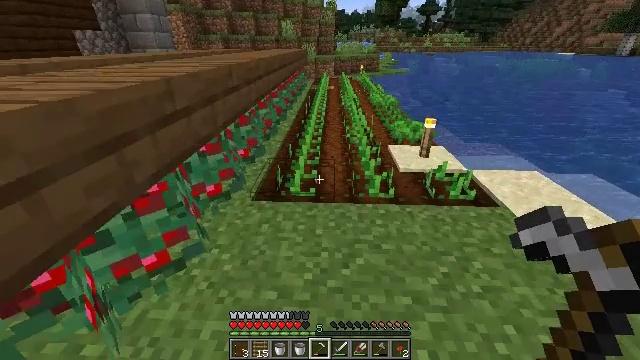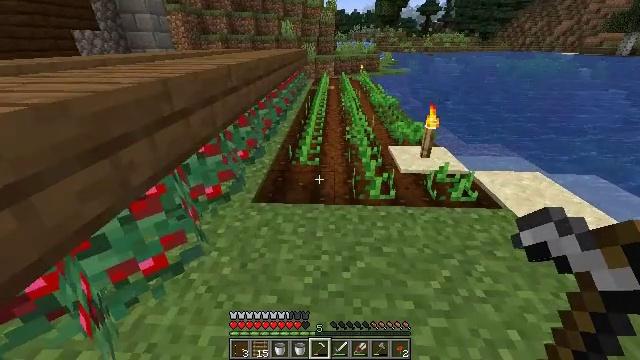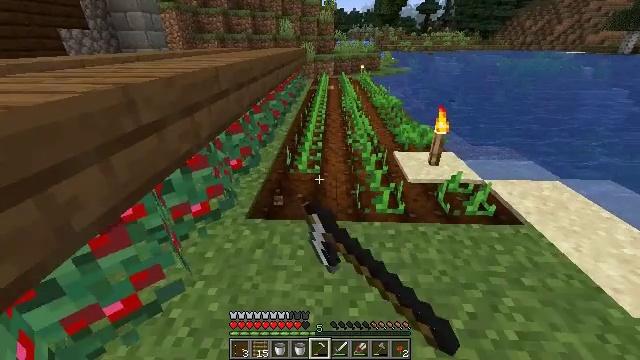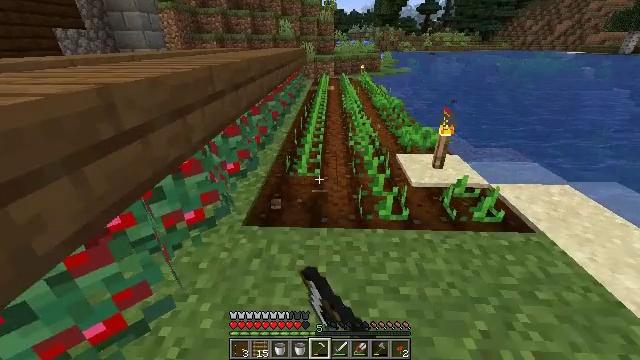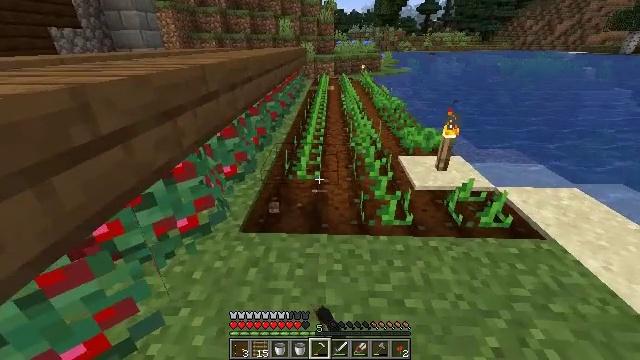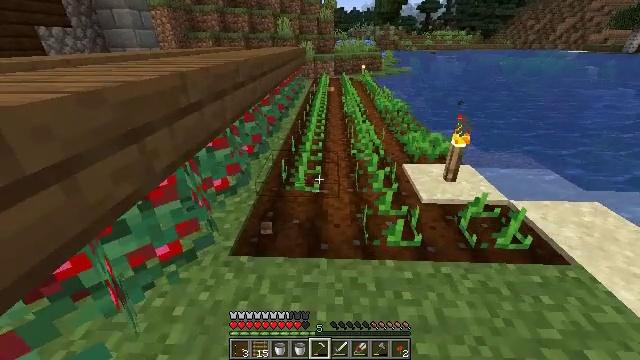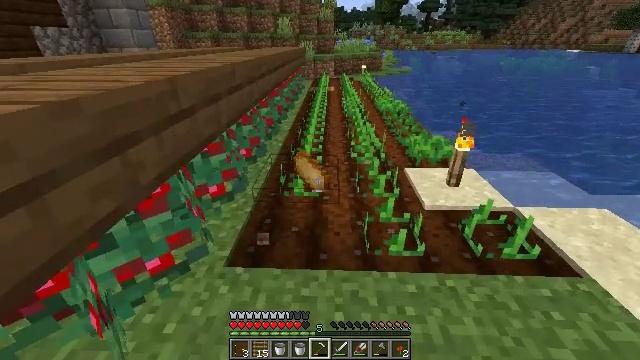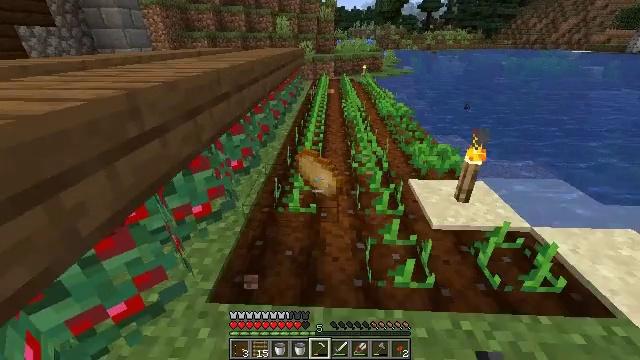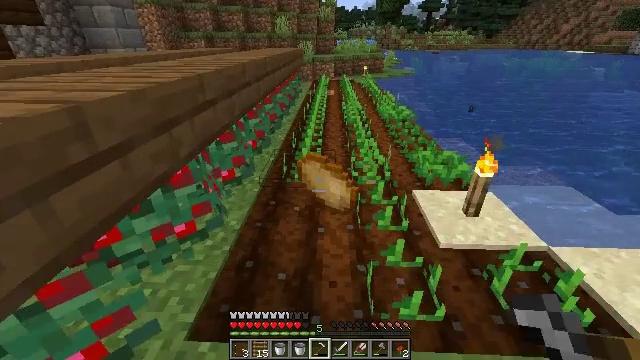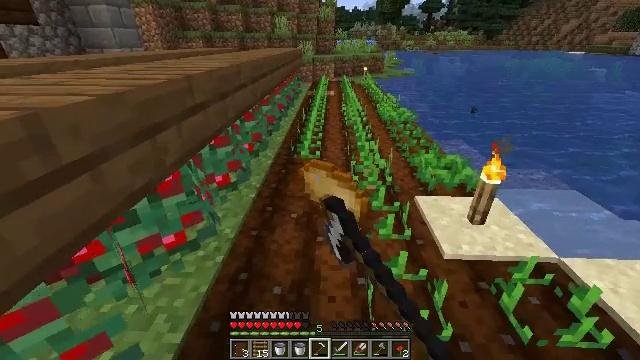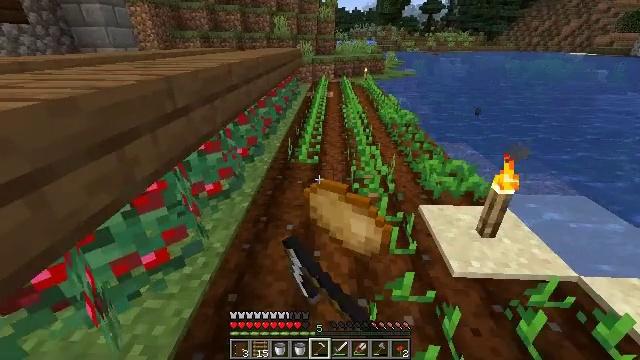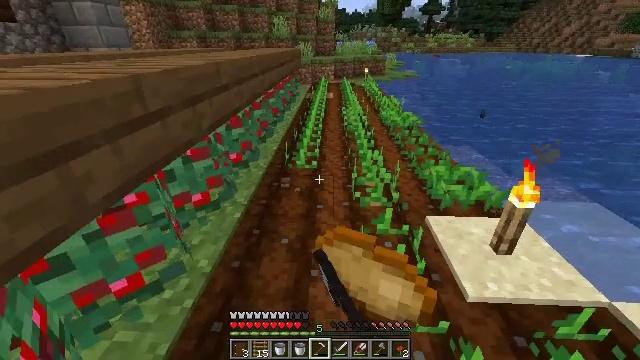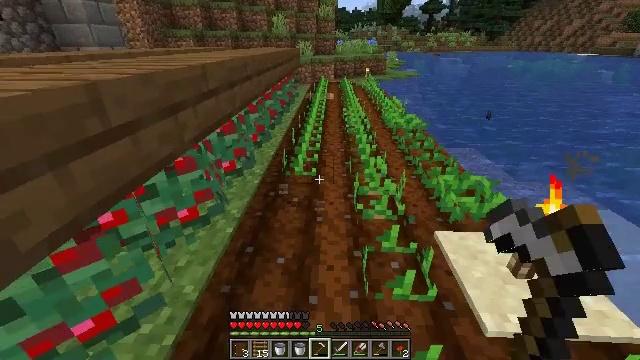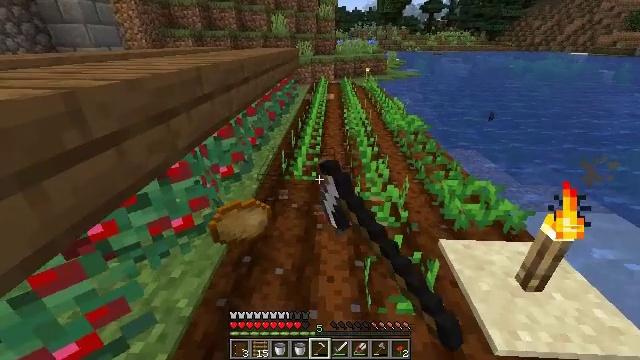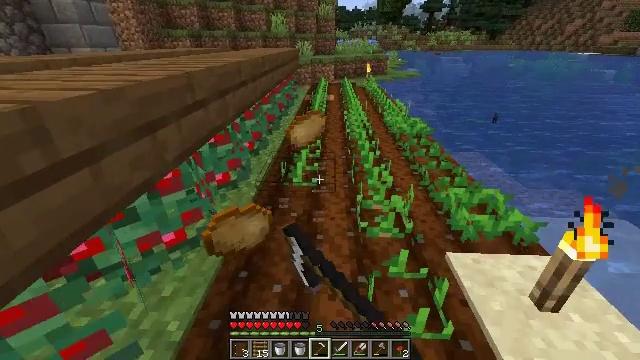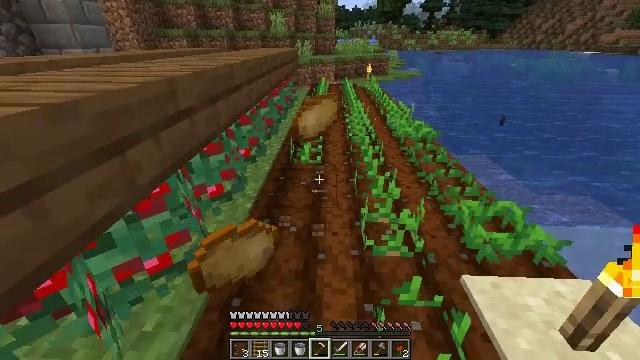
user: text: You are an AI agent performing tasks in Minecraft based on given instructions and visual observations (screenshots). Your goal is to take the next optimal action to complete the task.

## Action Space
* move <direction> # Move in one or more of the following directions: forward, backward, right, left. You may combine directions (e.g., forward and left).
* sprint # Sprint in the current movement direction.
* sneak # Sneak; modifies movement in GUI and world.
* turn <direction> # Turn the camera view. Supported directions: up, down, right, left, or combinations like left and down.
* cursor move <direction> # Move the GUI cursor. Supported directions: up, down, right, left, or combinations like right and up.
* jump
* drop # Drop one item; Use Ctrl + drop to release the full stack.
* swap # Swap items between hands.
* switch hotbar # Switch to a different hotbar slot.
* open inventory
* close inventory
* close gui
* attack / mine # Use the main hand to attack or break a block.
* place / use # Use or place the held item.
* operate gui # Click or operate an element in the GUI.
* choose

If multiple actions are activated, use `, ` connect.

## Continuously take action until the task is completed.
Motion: motion action
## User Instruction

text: Gather potatoes by left-clicking.
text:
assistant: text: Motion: move forward, attack / mine
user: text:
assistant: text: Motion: move forward, attack / mine
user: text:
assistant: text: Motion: move forward
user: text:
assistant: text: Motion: move forward
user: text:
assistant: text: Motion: move forward
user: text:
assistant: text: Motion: move forward
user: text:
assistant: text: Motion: move forward
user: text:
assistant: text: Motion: move forward, attack / mine
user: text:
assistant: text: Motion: move forward, attack / mine
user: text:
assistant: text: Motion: move forward
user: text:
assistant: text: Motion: move forward, attack / mine
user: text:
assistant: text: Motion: move forward, attack / mine
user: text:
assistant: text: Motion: move forward, attack / mine
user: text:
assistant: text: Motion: move forward
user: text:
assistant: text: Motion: move forward, attack / mine
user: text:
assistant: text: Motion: move forward, attack / mine
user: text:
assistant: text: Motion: move forward
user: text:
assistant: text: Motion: move forward
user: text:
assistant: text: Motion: move forward, attack / mine
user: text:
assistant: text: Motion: move forward, attack / mine
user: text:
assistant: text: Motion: move forward, attack / mine
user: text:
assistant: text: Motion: move forward
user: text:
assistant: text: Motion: move forward, attack / mine
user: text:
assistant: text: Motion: move forward, attack / mine
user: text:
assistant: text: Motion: move forward
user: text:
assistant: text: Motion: move forward, attack / mine
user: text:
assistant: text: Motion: move forward, attack / mine
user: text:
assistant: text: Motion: move forward, attack / mine
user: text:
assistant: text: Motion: move forward
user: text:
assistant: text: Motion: move forward, attack / mine